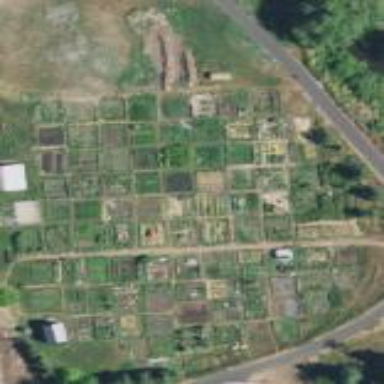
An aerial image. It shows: Area designated for allotments.